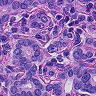
Metastatic tissue present: yes